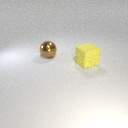
large yellow rubber cube to the right of large brown metal sphere